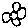
Label: flower